Question: so I usually don't have an issue getting the layout in android but this one is proving to be difficult. I'm sure its a simply fix but I'm just having one of those days when simple stuff doesn't seem to click. I'm creating an app which takes feed from an online source and then displays certain pieces of data. I know I'm getting the data correctly and it showed it on the the list item that I'm making but I want a different layout.
So this is a picture representation of what I'm looking for.
To keep in mind, its a list item xml like one of these <URL>
The parts named like "Name", "Details", etc are meant to be their own textviews. They will stay in place and wont be changed. However the ones named "Name data", "Date data", will be changed so they must be separate textviews if possible.
Here is the xml file I'm trying to style.
'''
<?xml version="1.0" encoding="utf-8"?>
<RelativeLayout xmlns:android="http://schemas.android.com/apk/res/android"
android:layout_width="fill_parent"
android:layout_height="?android:attr/listPreferredItemHeight"
android:padding="6dip">
<!-- Item Name -->
<TextView
android:id="@+id/toptext"
android:layout_width="wrap_content"
android:layout_height="26dip"
android:textStyle="bold"
android:singleLine="true"
android:layout_alignParentTop="true"
android:layout_alignParentLeft="true"
android:ellipsize="marquee"
android:text="1"/>
<!-- Actual Item Name Data -->
<TextView
android:id="@+id/toptextdata"
android:layout_width="fill_parent"
android:layout_height="wrap_content"
android:layout_alignParentRight="true"
android:layout_alignParentTop="true"
android:layout_toRightOf="@id/toptext"
android:singleLine="true"
android:ellipsize="marquee"
android:text="2"/>
<!-- Date tag -->
<TextView
android:id="@+id/middletext"
android:layout_width="wrap_content"
android:layout_height="26dip"
android:layout_alignParentLeft="true"
android:layout_below="@id/toptext"
android:textStyle="bold"
android:gravity="center_vertical"
android:text="3"/>
<!-- Actual Date data -->
<TextView
android:id="@+id/middletextdata"
android:layout_width="fill_parent"
android:layout_height="26dip"
android:layout_alignParentRight="true"
android:layout_below="@id/toptext"
android:layout_toRightOf="@id/middletext"
android:gravity="center_vertical"
android:text="4"/>
<!-- Date tag -->
<TextView
android:id="@+id/bottomtext"
android:layout_width="wrap_content"
android:layout_height="26dip"
android:layout_alignParentLeft="true"
android:layout_below="@+id/middletext"
android:textStyle="bold"
android:gravity="center_vertical"
android:text="5"/>
<!-- Actual Date data -->
<TextView
android:id="@+id/middletextdata"
android:layout_width="fill_parent"
android:layout_height="26dip"
android:layout_alignParentRight="true"
android:layout_below="@id/toptext"
android:layout_toRightOf="@id/middletext"
android:gravity="center_vertical"
android:text="6"/>
<!-- open status -->
<TextView
android:layout_width="fill_parent"
android:layout_height="wrap_content"
android:layout_alignParentLeft="true"
android:layout_alignParentBottom="true"
android:layout_below="@id/desctext"
android:textStyle="bold"
android:id="@+id/opentext"
android:singleLine="true"/>
<!-- actual open status -->
<TextView
android:layout_width="fill_parent"
android:layout_height="wrap_content"
android:layout_alignParentRight="true"
android:layout_alignParentBottom="true"
android:layout_toRightOf="@id/opentext"
android:id="@+id/open2text"/>
</RelativeLayout>
'''
Any and all help is highly appreciated!
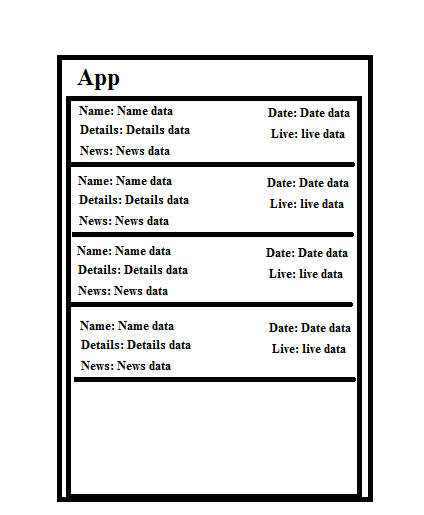
Answer: Are you asking for something like this ?
'''
<?xml version="1.0" encoding="utf-8"?>
<RelativeLayout xmlns:android="http://schemas.android.com/apk/res/android"
xmlns:tools="http://schemas.android.com/tools"
android:layout_width="fill_parent"
android:layout_height="wrap_content"
android:padding="6dp"
tools:ignore="HardcodedText" >
<TextView
android:id="@+id/labelName"
android:layout_width="wrap_content"
android:layout_height="wrap_content"
android:text="Name:" />
<TextView
android:id="@+id/tvName"
android:layout_width="wrap_content"
android:layout_height="wrap_content"
android:layout_toRightOf="@id/labelName"
android:text="Name Data" />
<TextView
android:id="@+id/tvDate"
android:layout_width="wrap_content"
android:layout_height="wrap_content"
android:layout_alignParentRight="true"
android:text="Date Data" />
<TextView
android:id="@+id/labelDate"
android:layout_width="wrap_content"
android:layout_height="wrap_content"
android:layout_toLeftOf="@id/tvDate"
android:text="Date:" />
<TextView
android:id="@+id/labelDetails"
android:layout_width="wrap_content"
android:layout_height="wrap_content"
android:layout_alignParentLeft="true"
android:layout_below="@id/labelName"
android:layout_marginTop="3dp"
android:text="Details:" />
<TextView
android:id="@+id/tvDetails"
android:layout_width="wrap_content"
android:layout_height="wrap_content"
android:layout_alignTop="@id/labelDetails"
android:layout_toRightOf="@id/labelDetails"
android:text="Details Data" />
<TextView
android:id="@+id/tvLive"
android:layout_width="wrap_content"
android:layout_height="wrap_content"
android:layout_alignParentRight="true"
android:layout_alignTop="@id/labelDetails"
android:text="Live Data" />
<TextView
android:id="@+id/labelLive"
android:layout_width="wrap_content"
android:layout_height="wrap_content"
android:layout_alignTop="@id/labelDetails"
android:layout_toLeftOf="@id/tvDate"
android:text="Live:" />
<TextView
android:id="@+id/labelNews"
android:layout_width="wrap_content"
android:layout_height="wrap_content"
android:layout_alignParentLeft="true"
android:layout_below="@id/labelDetails"
android:layout_marginTop="3dp"
android:text="News:" />
<TextView
android:id="@+id/tvNews"
android:layout_width="wrap_content"
android:layout_height="wrap_content"
android:layout_alignTop="@id/labelNews"
android:layout_toRightOf="@id/labelNews"
android:text="News Data" />
<View
android:layout_width="match_parent"
android:layout_height="3dp"
android:layout_below="@id/labelNews"
android:background="@android:color/black" />
</RelativeLayout>
'''